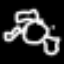
Label: frog